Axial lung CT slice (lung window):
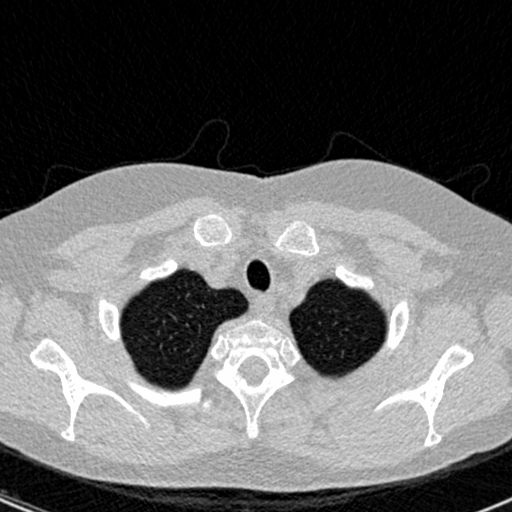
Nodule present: no